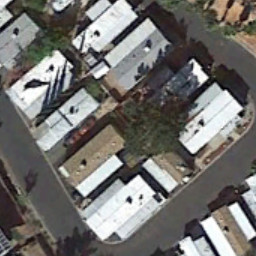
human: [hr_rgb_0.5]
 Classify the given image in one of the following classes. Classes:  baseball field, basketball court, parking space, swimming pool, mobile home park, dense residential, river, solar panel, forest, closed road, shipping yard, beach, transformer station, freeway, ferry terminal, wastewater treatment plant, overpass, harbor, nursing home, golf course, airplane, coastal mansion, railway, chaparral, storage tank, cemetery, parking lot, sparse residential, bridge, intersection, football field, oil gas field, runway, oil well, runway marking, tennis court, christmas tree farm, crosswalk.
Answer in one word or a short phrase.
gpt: mobile home park